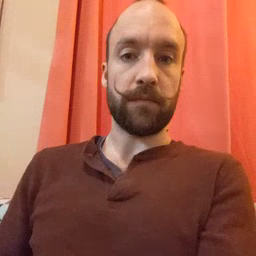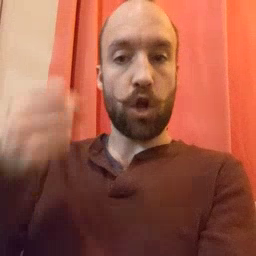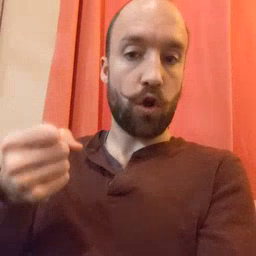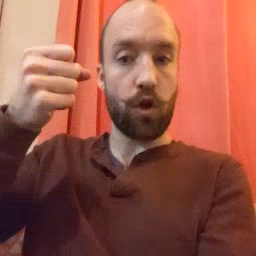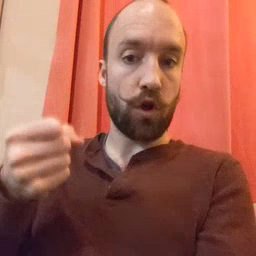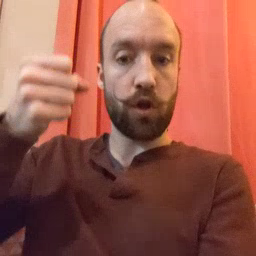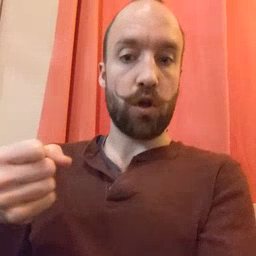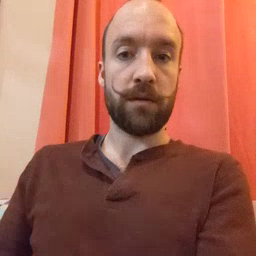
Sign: car